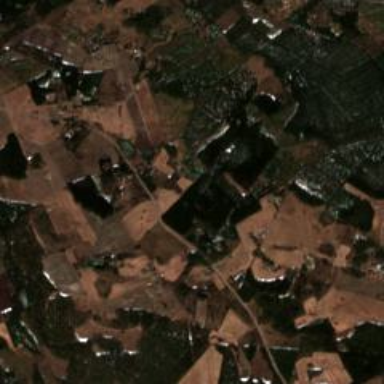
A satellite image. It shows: Farmland area with natural mix farm.